Question: I'm trying to call a class to my main flash file in as3.
my class:
'''
package
{
import flash.display.MovieClip;
import flash.events.Event;
import flash.utils.Timer;
import flash.events.TimerEvent;
public class Snow extends MovieClip
{
private var flakesVector:Vector.<MovieClip> = new Vector.<MovieClip>();
private var timer:Timer = new Timer(2000);
public function Snow(speed:int = 3, flakesNumber = 100 ):void
{
for(var i:int = 0; i < flakesNumber; i++)
{
var flake:Snowflake = new Snowflake();
flake.vel = (Math.random() * speed) + 0.5;
flake.xSpeed = Math.floor(Math.random() * (0.5 - -0.5 + 1)) + -0.5;
flake.scaleX = (Math.random() * 1) + 0.3;
flake.scaleY = flake.scaleX;
flake.x = Math.random() * stage.stageWidth;
flake.y = Math.random() * stage.stageHeight;
addChild(flake);
flakesVector.push(flake);
}
addEventListener(Event.ENTER_FRAME, fall);
timer.addEventListener(TimerEvent.TIMER, changeMovement);
timer.start();
}
private function fall(e:Event):void
{
for(var i:int = 0; i < flakesVector.length; i++)
{
flakesVector[i].x += flakesVector[i].xSpeed;
flakesVector[i].y += flakesVector[i].vel;
if(flakesVector[i].y > stage.stageHeight)
{
flakesVector[i].x = Math.random() * stage.stageWidth;
flakesVector[i].y = -flakesVector[i].height;
}
}
}
private function changeMovement(e:TimerEvent):void
{
for(var i:int = 0; i < flakesVector.length; i++)
{
flakesVector[i].xSpeed *= -1;
}
}
}
}
'''
And in my main fla i try to call it like this:
'''
import classes.Snow;
var Snowy:Snow = new Snow();
addChild(Snowy);
'''
But when i try to do it if i dont give any instance name to my snowflake movieclip i get "Cannot acess a property or method of a null object reference" and if i name my instance snowflake i get the error "type was not found or was not a compile-time constant: Snowflake"
What am I doing wrong?
Thank you.
EDIT:
but if i call the class document as Snow I get a lot of errors:
any suggestion?

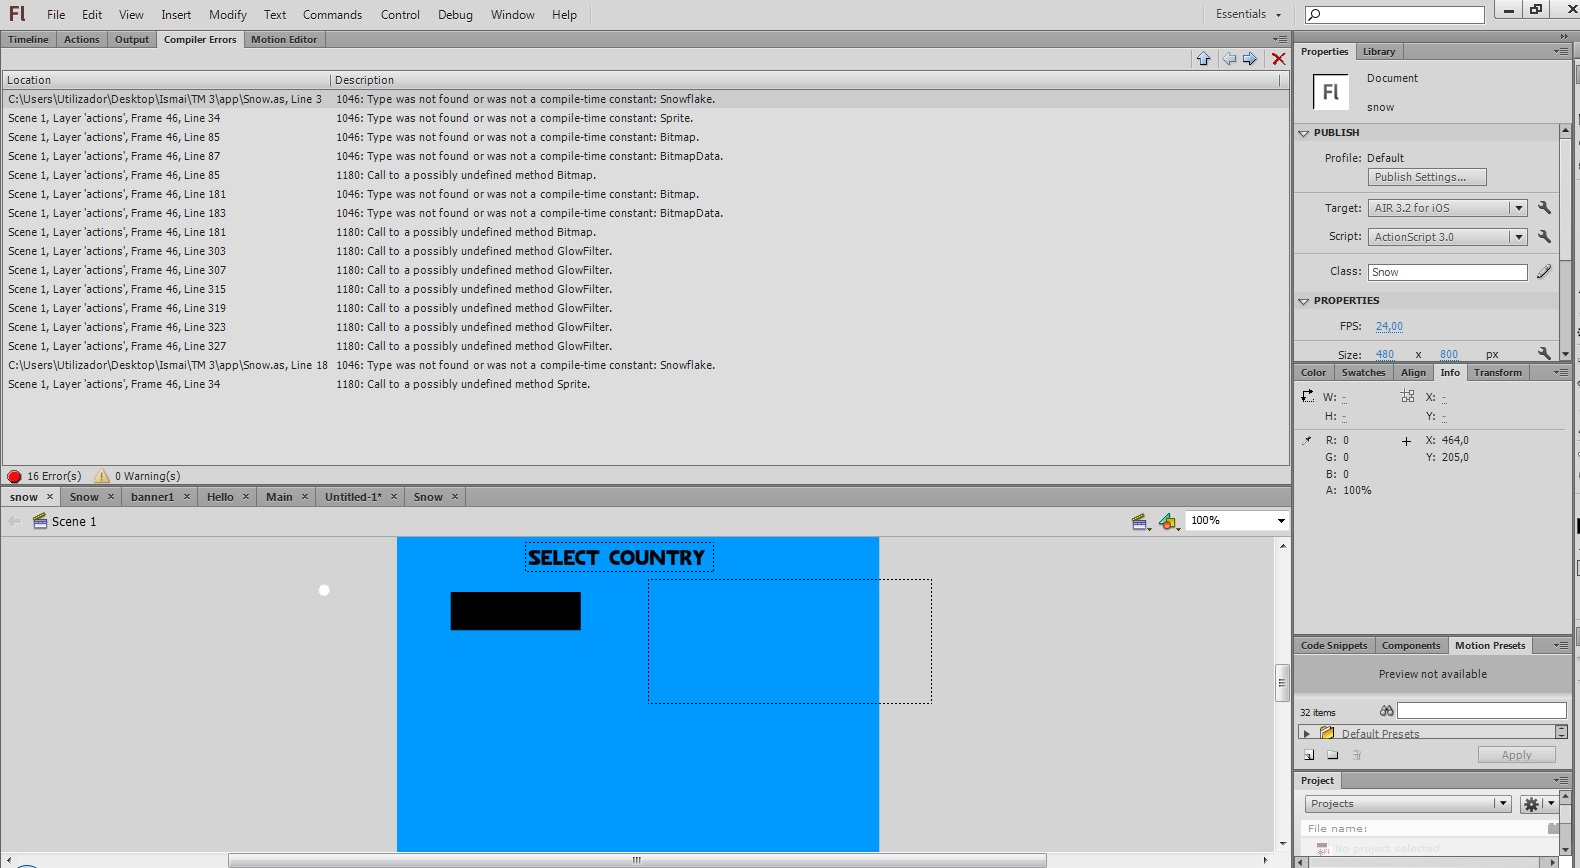
Answer: '''
// import classes.Snow; // <---- REMOVE THIS
var Snowy:Snow;
var snowSW:Boolean=false;
button.addEventListener(MouesEvent.CLICK, switchSnow);
function switchSnow(e:MouseEvent):void{
if(!snowSW){
Snowy= new Snow();
addChild(Snowy);
}else{
removeChild(Snowy);
Snowy= null;
}
}
'''